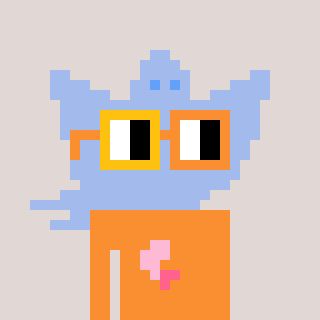
a pixel art character with square yellow and orange glasses, a ghost-B-shaped head and a orange-colored body on a warm background